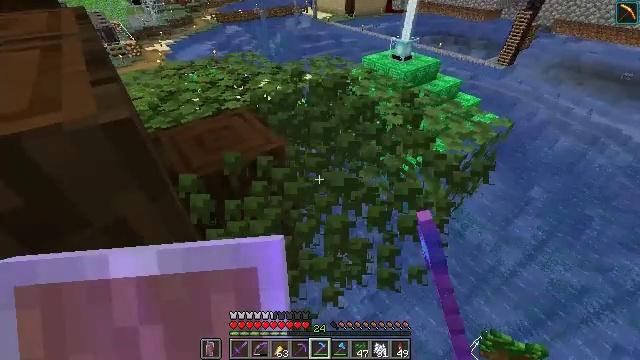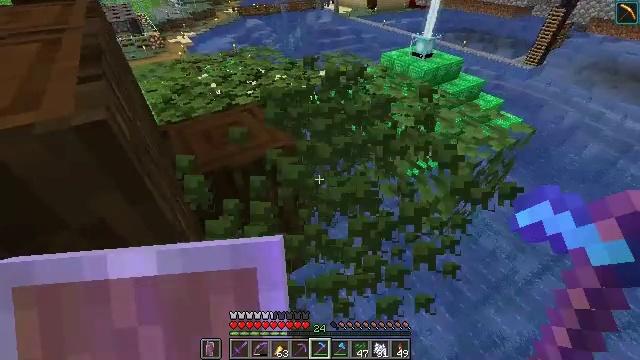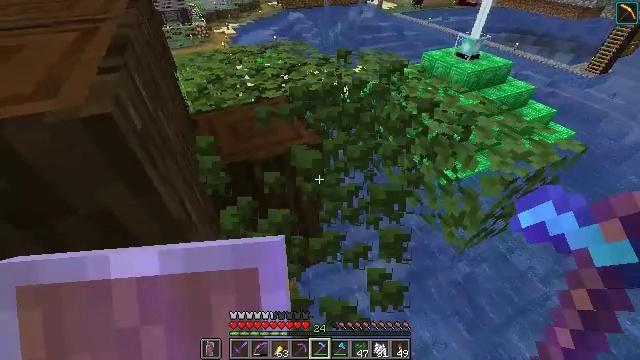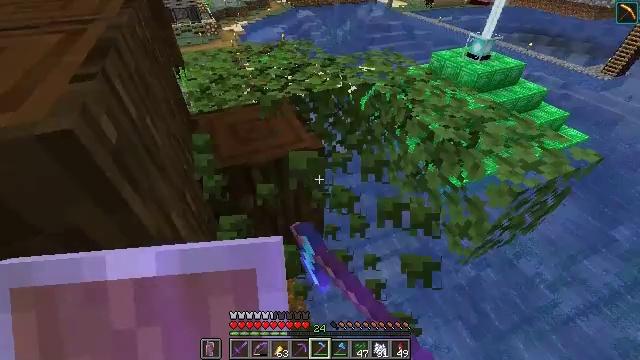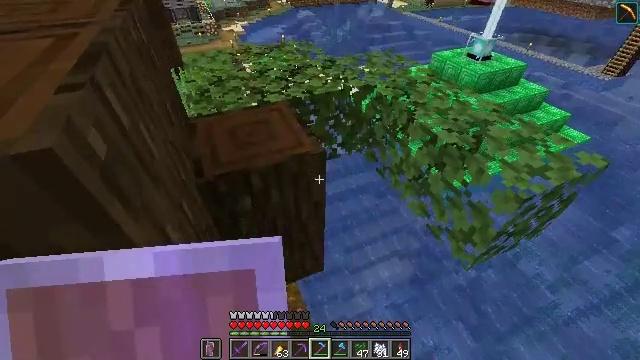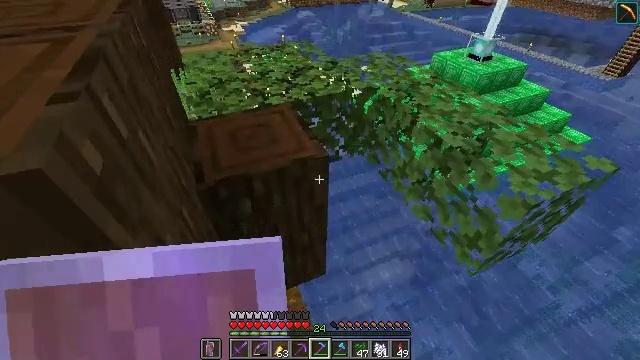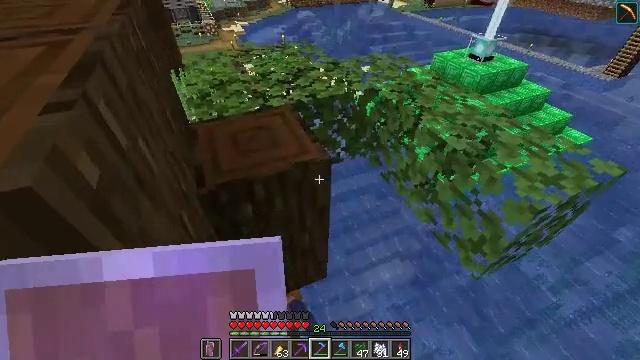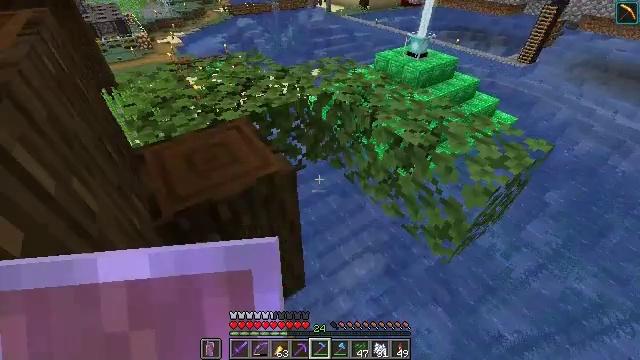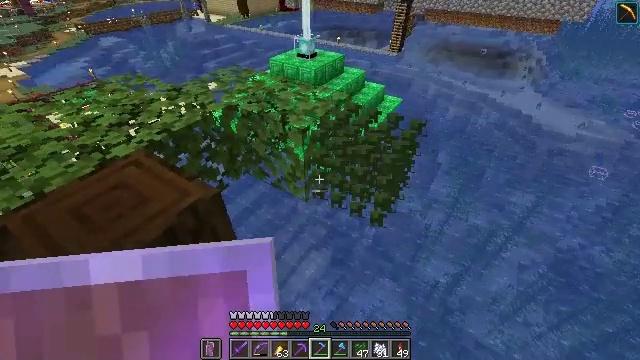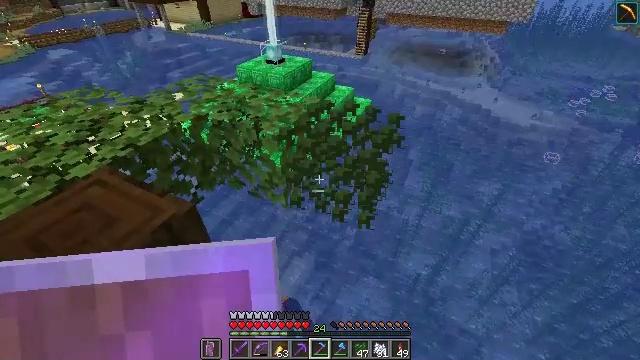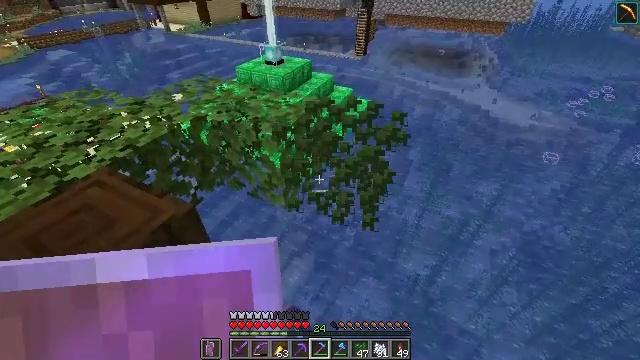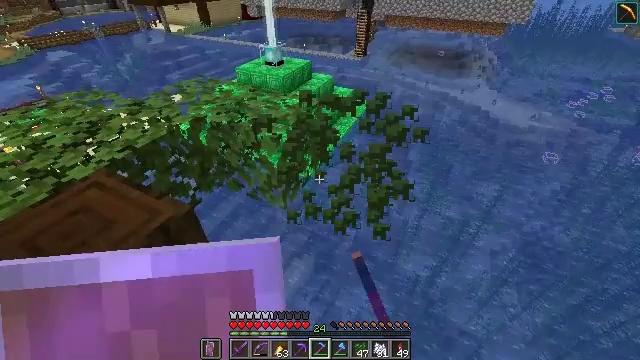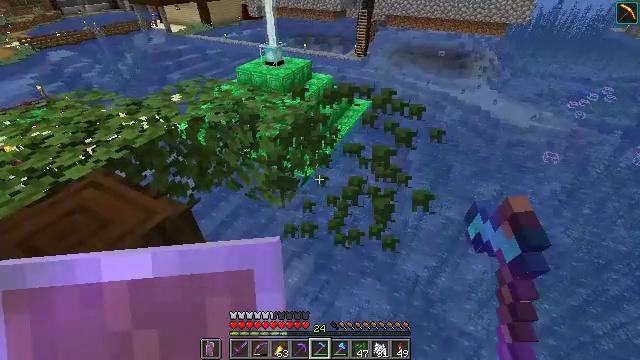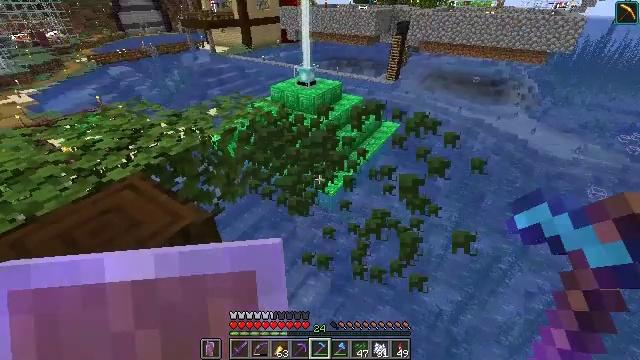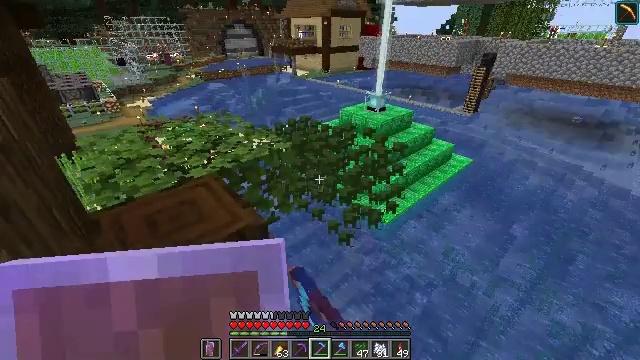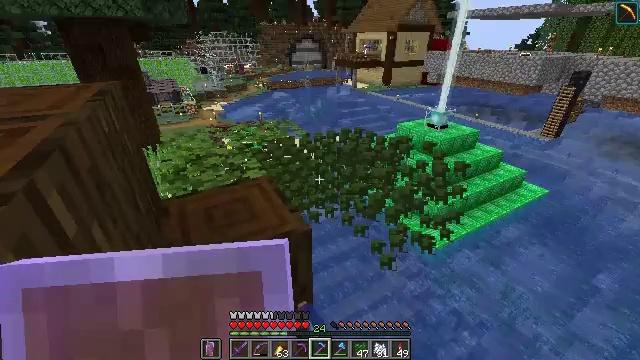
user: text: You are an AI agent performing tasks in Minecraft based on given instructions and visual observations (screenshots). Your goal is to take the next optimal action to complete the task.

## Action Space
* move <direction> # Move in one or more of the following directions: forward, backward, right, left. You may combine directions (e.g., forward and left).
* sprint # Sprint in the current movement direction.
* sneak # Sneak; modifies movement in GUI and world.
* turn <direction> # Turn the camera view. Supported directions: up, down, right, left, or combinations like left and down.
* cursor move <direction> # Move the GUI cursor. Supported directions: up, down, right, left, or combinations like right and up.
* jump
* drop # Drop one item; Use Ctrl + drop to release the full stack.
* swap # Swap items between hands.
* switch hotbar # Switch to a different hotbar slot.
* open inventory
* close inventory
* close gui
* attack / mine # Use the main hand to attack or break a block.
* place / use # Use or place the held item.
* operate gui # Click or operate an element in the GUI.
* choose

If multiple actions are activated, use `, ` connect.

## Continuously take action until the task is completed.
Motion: motion action
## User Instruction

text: Use shears to efficiently mine dark oak leaves.
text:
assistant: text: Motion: move forward and move right, sneak, turn left, attack / mine
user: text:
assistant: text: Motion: move forward, sneak, turn left, attack / mine
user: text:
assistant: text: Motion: move forward, sneak, turn left, attack / mine
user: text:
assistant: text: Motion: move forward, sneak, attack / mine
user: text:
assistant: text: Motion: move forward, sneak, attack / mine
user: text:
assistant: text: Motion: move forward, sneak, attack / mine
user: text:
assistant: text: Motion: move forward, sneak, turn right, attack / mine
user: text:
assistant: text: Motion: move forward, sneak, turn right and up, attack / mine
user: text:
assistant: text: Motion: move forward, sneak, turn right, attack / mine
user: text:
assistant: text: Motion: move forward, sneak, attack / mine
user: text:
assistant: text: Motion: move forward and move right, sneak, attack / mine
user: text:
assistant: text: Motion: move forward and move right, sneak, attack / mine
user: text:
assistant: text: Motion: move forward and move right, sneak, turn left and up, attack / mine
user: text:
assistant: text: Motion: move forward and move right, sneak, turn left and up, attack / mine
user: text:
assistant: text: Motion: move forward and move right, sneak, turn left and up, attack / mine
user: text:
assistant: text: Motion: move forward and move right, sneak, turn left, attack / mine
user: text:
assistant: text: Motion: move forward and move right, sneak, turn left, attack / mine
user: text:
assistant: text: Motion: move forward, sneak, attack / mine
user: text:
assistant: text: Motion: move forward, sneak, attack / mine
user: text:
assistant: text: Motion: move forward, sneak, attack / mine
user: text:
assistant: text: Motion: move forward, sneak, turn left and up, attack / mine
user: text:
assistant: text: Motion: move forward, sneak, turn left and up, attack / mine
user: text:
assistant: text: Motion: move forward, sneak, turn left and up, attack / mine
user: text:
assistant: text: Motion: move forward, sneak, turn left, attack / mine
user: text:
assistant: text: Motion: move forward, sneak, attack / mine
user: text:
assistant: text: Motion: move forward, sneak, attack / mine
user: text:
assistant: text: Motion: move forward, sneak, attack / mine
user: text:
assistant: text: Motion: move forward, sneak, attack / mine
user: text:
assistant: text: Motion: move forward, sneak, attack / mine
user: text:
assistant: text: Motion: move forward, sneak, turn right, attack / mine